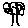
Label: tree